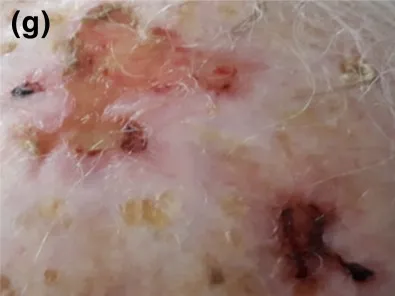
Treatment of the chronic multi-bacterial infection of the scalp over 60 days with a combination of 1 % NCT, 1 % NBrT and 0.1 % BAT. (g) Wounds were epithelialized, with no evident recurrence of lesions.
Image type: medical_photograph (skin_photograph)